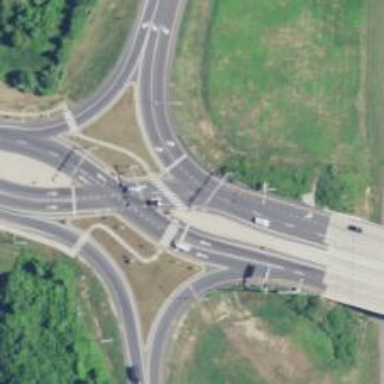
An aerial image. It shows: This primary highway features diverging diamond junction.